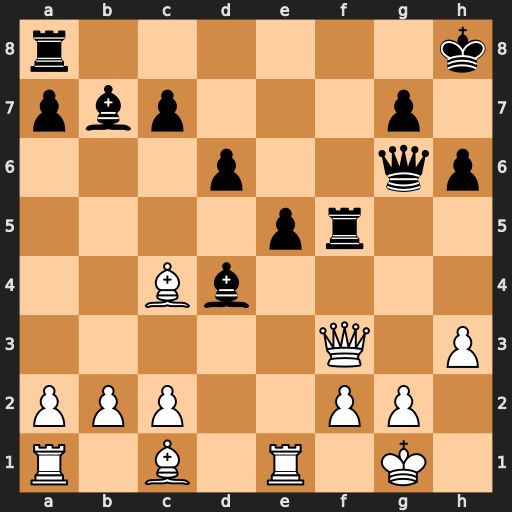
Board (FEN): r6k/pbp3p1/3p2qp/4pr2/2Bb4/5Q1P/PPP2PP1/R1B1R1K1
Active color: w
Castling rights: -
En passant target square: -
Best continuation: Qxb7 Bxf2+ Kh1